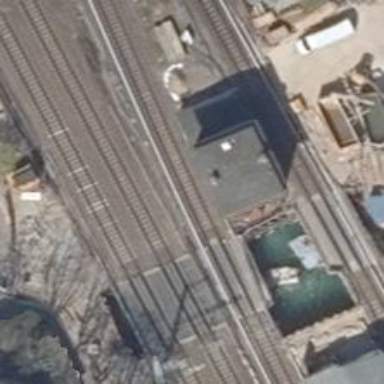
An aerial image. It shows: Railway signal.